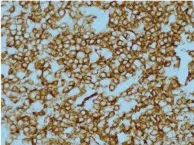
DAB 400x, (E) Tumor cells express smooth muscle actin.
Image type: pathology (immunostaining)